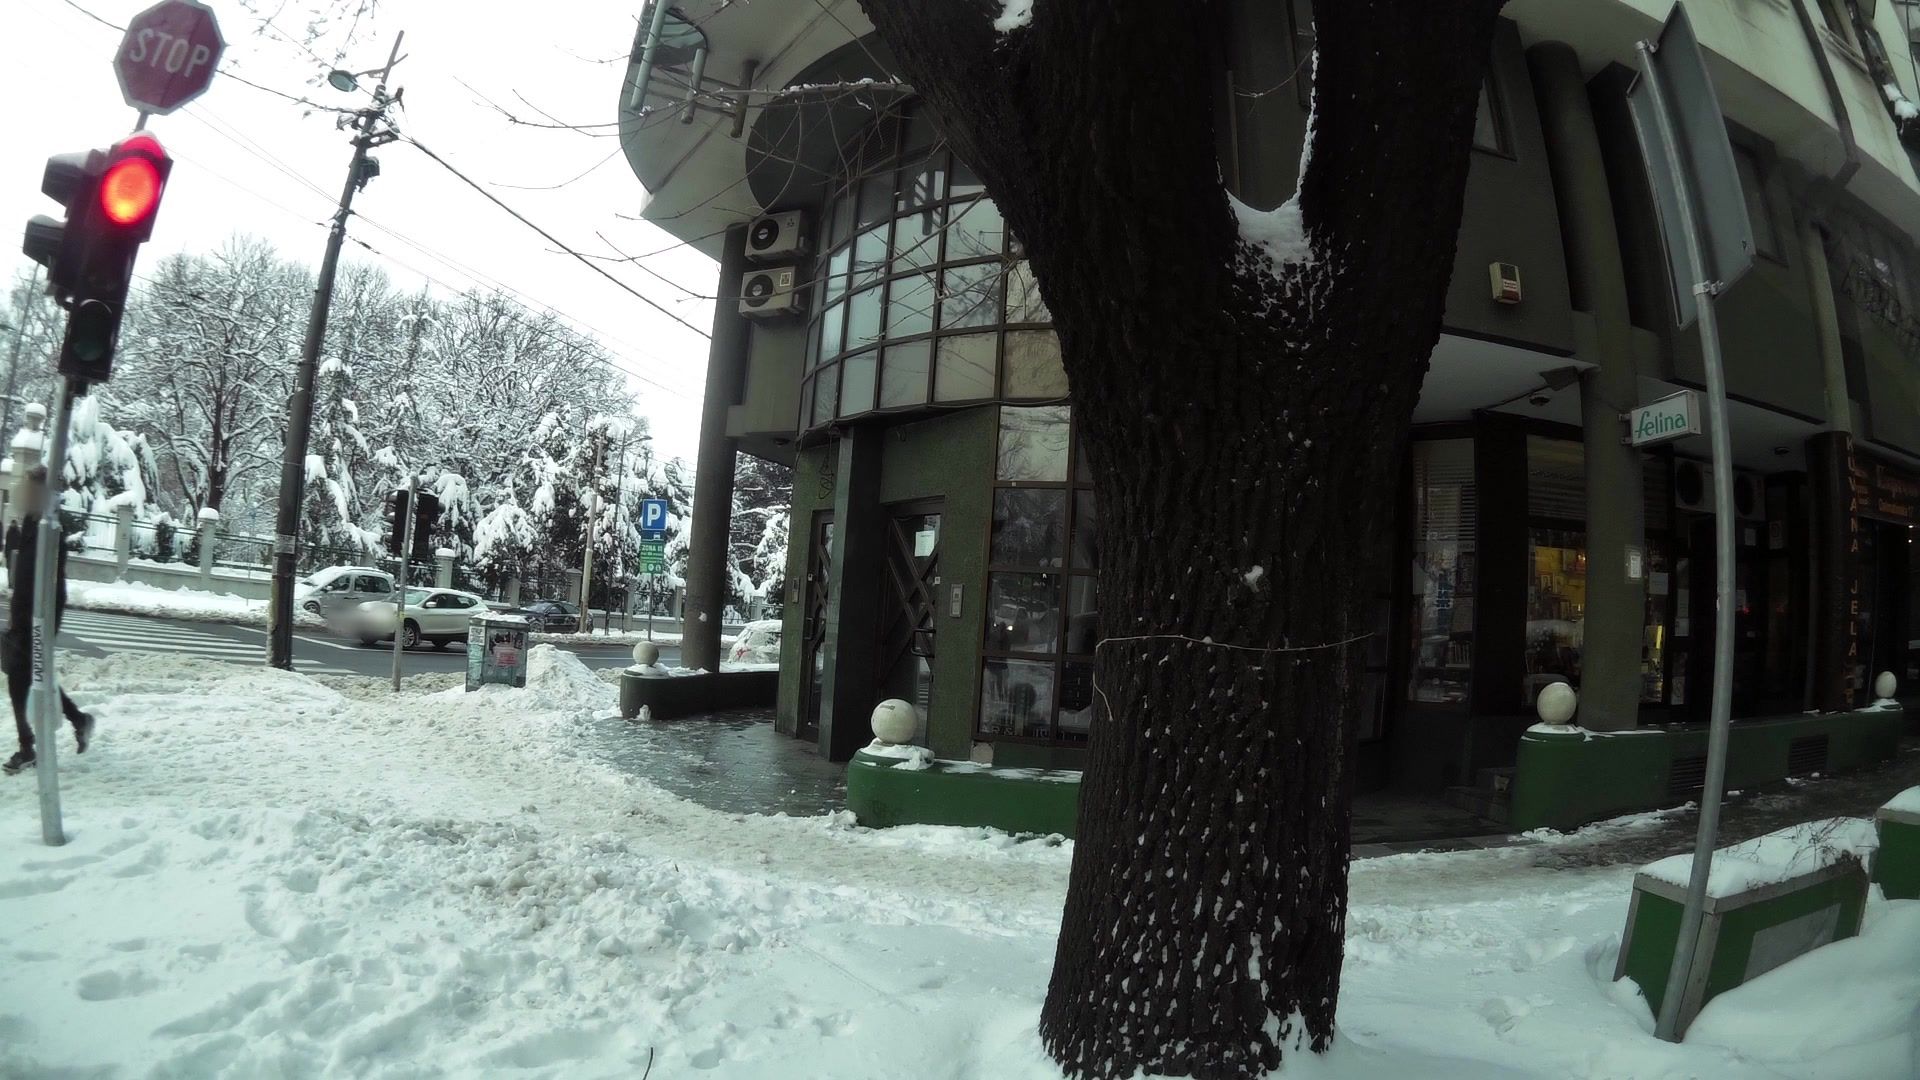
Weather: snowy
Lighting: day
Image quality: good
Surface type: walking surface
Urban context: urban centre
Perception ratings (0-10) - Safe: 8.48, Lively: 8.65, Beautiful: 5.32, Boring: 2.08, Depressing: 6.2, Wealthy: 6.16